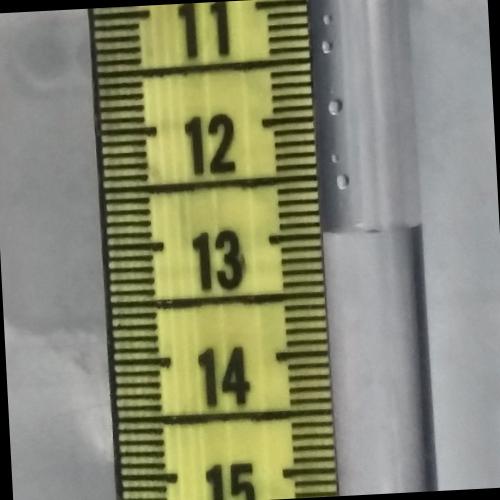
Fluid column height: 13.0 cm